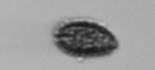
Label: Pseudochattonella_farcimen